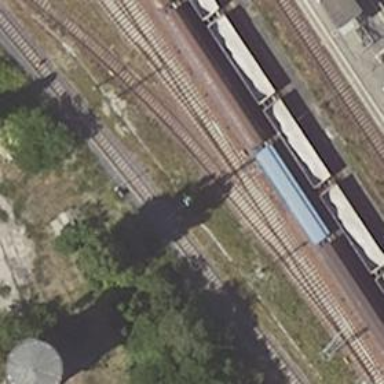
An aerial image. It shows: Railway yard in service.